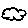
Label: cloud